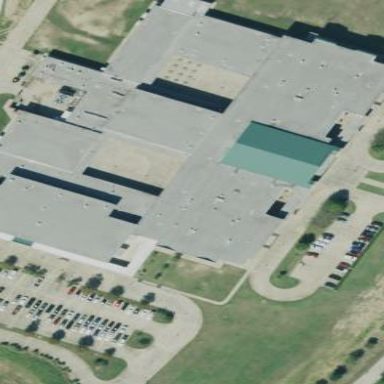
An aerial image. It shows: School building.